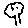
Label: tree